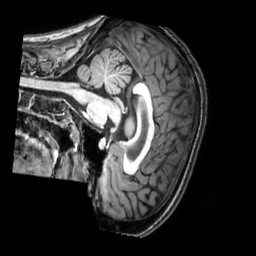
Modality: T1w
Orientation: sagittal
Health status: healthy
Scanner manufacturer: philips
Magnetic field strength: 3 T
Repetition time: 0.0077 s
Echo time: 0.0035 s